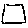
Label: square